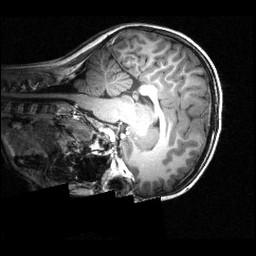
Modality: T1w
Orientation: sagittal
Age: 12
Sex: male
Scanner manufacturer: siemens
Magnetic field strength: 3.951 T
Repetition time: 1.5 s
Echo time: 0.00335 s